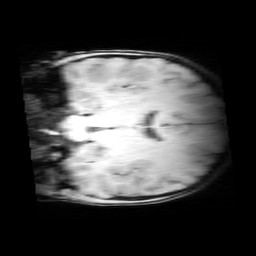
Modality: MP2RAGE
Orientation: coronal
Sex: male
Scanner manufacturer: siemens
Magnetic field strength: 3 T
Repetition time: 5 s
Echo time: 0.00368 s